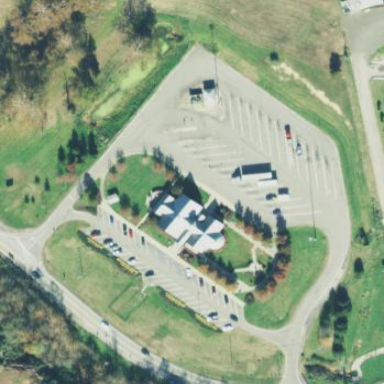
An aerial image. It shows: Rest area along the road.